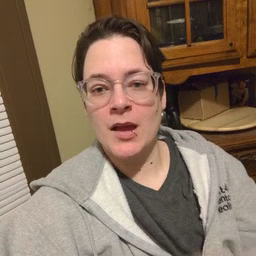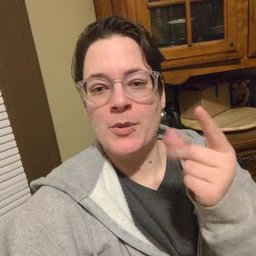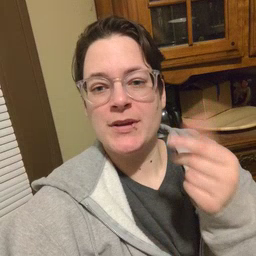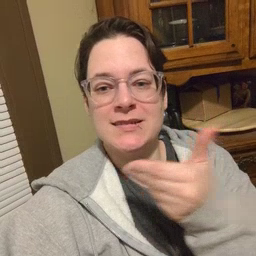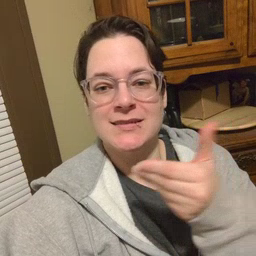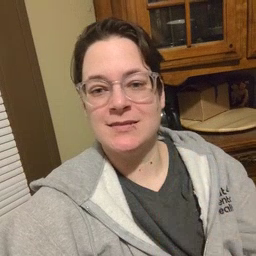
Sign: puppy